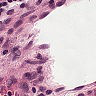
Metastatic tissue present: no